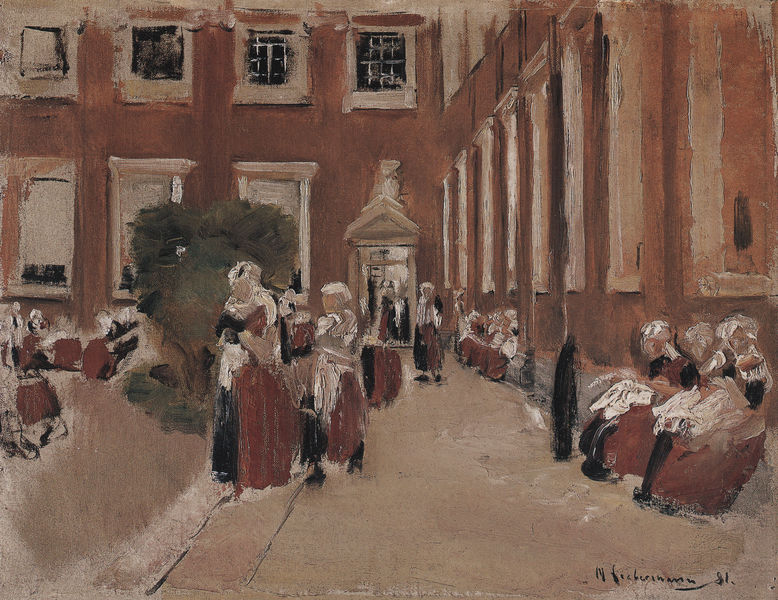
Titel: Hof des Amsterdamer Waisenhauses
Künstler: Max Liebermann
Standort: Bremen
Institution: Kunsthalle Bremen
Schlagwörter: baum, dunkel, fuß, gemälde, gruppe, schatten, weiß, aquarell, frauen, grün, impressionismus, menschen, mädchen, ocker, sitzen, braun, damen, femmes, fenster, frau, hell, impressionisme, kleider, licht, reden, schwarz, skizze, strasse, tisch, tische, tür, anlage, gebäude, gras, haus, rot, schleier, weg, ansammlung, beige, haube, mode, rock, versammlung, wand, architektur, kleidung, stehen, holland, niederlande, signatur, öl, häuser, strauch, busch, gebüsch, gehen, gitter, pastos, sitzend, stehend, personen, schürze, papier, fassade, türen, röcke, schuhe, schule, studie, laufen, schürzen, warm, giebel, mauer, sprossenfenster, ziegel, tag, hof, türe, signiert, platz, bank, pastös, ölgemälde, arch, column, people, red, white, window, women, black, dark, dresses, seated, sisters, windows, handarbeit, kopftuch, vert, näherin, pink, brown, durchgang, sticken, warten, tor, silhouetten, schwestern, flucht, bögen, cour, eingang, gang, interieur, fensterladen, innenhof, bürgersteig, gehsteig, kloster, blanc, noir, seite, gehweg, trottoir, uniform, bordstein, reihe, fraue, orden, treffen, hauben, liebermann, bänke, tracht, dreiecksgiebel, sims, maison, einfarbig, simse, rotbraun, kopftücher, gehend, assis, rouge, building, folded, house, street, hot, road, femme, fenetre, max liebermann, impressionism, walking, arbre, robe, dirndl, wegesrand, door, bund, outside, waisenhaus, fraune, mägde, party, arms, spätimpressionismus, broderie, coiffe, scène de genre, signature, courtyard, porte, halbsäule, supraporte, buildings, hospital, glass, hospiz, spital, huile, rolladen, rollo, palais, gepflastert, fenetres, apron, impressionniste, travail, gowns, impressionnisme, skizziert, arbuste, buisson, jardin, ablauf, andeutung, extérieur, costumes, couture, doorway, market, internat, dame, females, soeurs, personnages, debout, rue, allée, uniformes, butzenfenster, immeuble, personnes, tablier, jeunes filles, waisenheim, famme, promenade, cadre, carton, hopital, batiment, banc, annonym, beginen, diakonie, diakonissen, langseite, nonnenkloster, pensionat, stucco, nuns, assises, caps, couvent, corner, école, bretonnes, patio, wedding, marchant, scarves, linteaux, écolières, tableau post impressionniste, pensionnat de jeunes filles, cloitre, interieure, panes, none, grees, pensionnat, nonnes, convent, acrylique, pecherman, 1881, 1981, 81, old people, lintel, dorm, parler, maroon, cinference, cermony